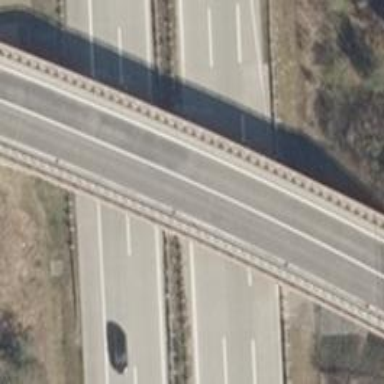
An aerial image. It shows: Bridge over motorway_link.